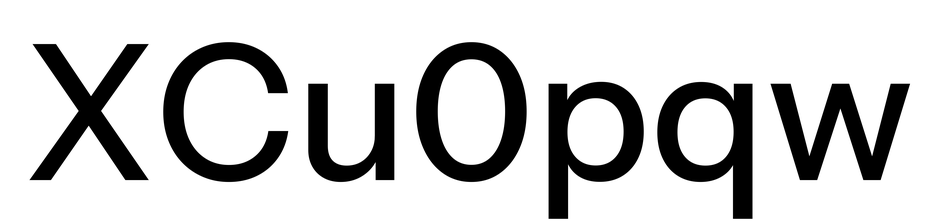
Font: InstrumentSans_Medium